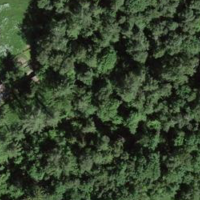
EUNIS habitat code: 43
Species observed at this site:
Plantago major
Corylus avellana